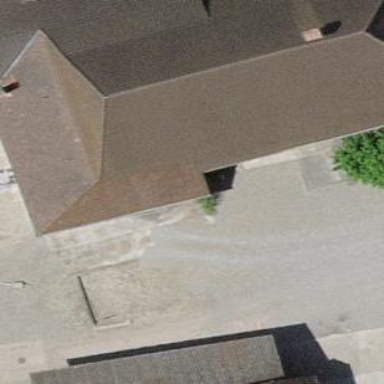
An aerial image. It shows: Farm building.